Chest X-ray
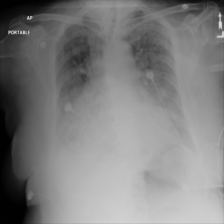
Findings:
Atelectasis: negative
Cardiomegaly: negative
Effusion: positive
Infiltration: negative
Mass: negative
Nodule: negative
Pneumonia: negative
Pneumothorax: negative
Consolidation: negative
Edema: negative
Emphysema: negative
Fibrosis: negative
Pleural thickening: negative
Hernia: negative